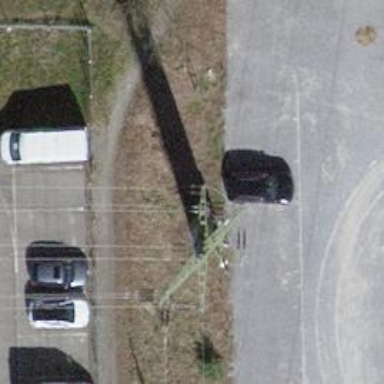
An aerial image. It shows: Power line is depicted.